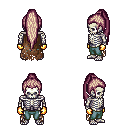
a pixel art fantasy rpg character, male body template, skeleton, brown tattered cape, teal pants, white blonde extra-long topknot hairstyle, gold gloves, four views (front, back, left, right), 2x2 character sprite sheet, small pixel art, hard edges, no anti-aliasing